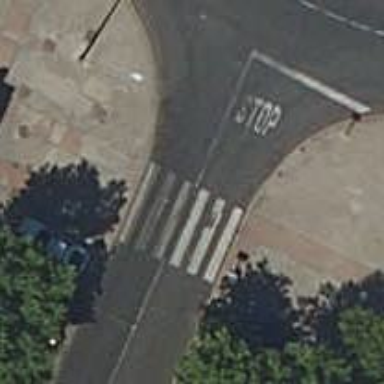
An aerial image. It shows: Uncontrolled road crossing with markings.